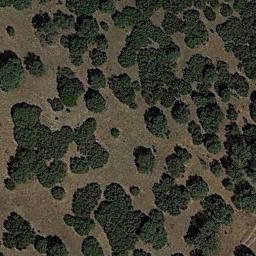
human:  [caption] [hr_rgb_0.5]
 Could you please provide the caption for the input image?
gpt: In this jungle, Only the little vegetation can be seen .

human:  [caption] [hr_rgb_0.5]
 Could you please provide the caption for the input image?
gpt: The chaparral is consist of dense green bushes on the desert .

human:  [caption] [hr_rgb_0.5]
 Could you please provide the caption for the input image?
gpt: Chaparral is densely distributed on the sand .

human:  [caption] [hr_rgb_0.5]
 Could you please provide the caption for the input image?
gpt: Some disconnected chaparrals of different sizes grow on the wasteland .

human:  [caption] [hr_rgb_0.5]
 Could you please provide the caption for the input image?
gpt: The chaparral is uneven but dense .